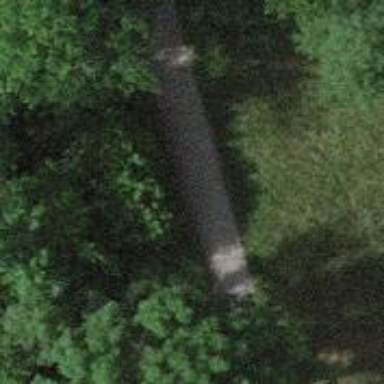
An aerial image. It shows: Bench.